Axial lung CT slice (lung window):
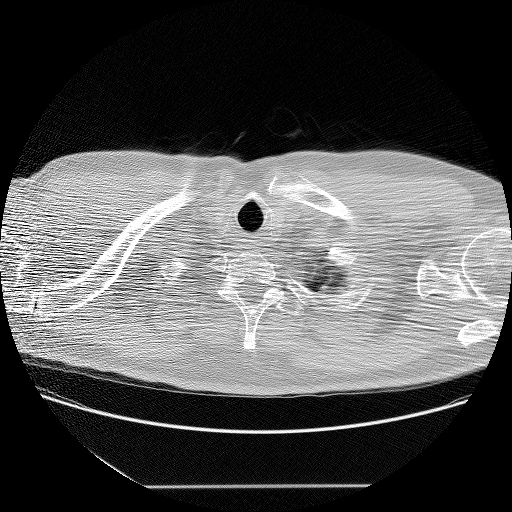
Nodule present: no